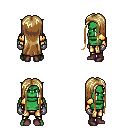
a pixel art fantasy rpg character, male body template, orc, green skin, gold arm armor, gold greaves, blonde extra-long hairstyle, metal gloves, maroon shoes, four views (front, back, left, right), 2x2 character sprite sheet, small pixel art, hard edges, no anti-aliasing